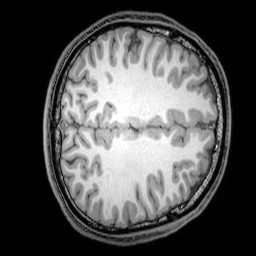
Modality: T1w
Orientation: axial
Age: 20
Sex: male
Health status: healthy
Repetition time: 0.081 s
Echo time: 0.037 s